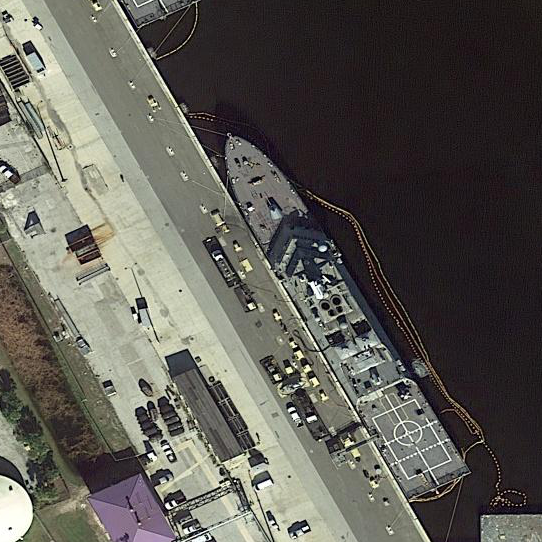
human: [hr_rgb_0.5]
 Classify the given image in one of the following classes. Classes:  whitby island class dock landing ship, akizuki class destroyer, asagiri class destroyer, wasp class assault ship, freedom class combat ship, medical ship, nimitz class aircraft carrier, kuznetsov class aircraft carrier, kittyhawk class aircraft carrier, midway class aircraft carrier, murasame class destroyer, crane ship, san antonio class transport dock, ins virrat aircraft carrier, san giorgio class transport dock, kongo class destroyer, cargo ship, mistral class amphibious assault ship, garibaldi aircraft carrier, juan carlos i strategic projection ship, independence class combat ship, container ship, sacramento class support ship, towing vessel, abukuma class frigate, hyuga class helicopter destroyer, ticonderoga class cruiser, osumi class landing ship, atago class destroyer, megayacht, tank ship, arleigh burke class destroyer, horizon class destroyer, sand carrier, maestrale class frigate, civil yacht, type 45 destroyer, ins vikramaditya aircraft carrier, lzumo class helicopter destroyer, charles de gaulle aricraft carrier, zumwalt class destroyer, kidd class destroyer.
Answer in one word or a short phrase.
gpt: Freedom class combat ship